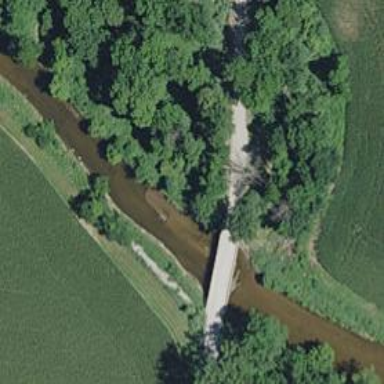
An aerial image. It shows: Covered bridge on residential road.